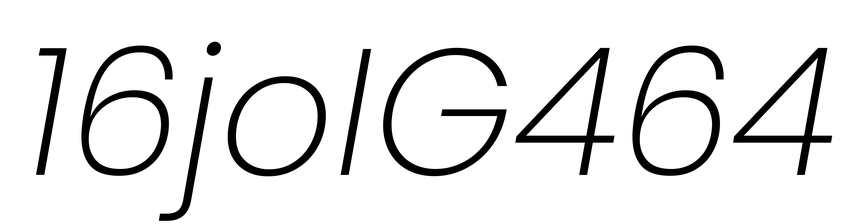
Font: Poppins-ExtraLightItalic